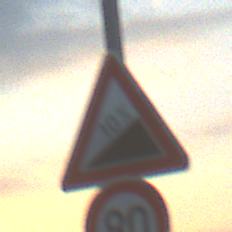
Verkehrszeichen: Steigung10
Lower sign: Geschwindigkeit80
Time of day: SunriseSunset
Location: Outdoor (Beach)
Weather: PartlyCloudy
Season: NotSpecified
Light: Natural